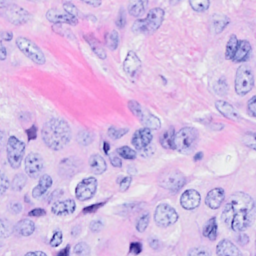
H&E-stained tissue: Breast